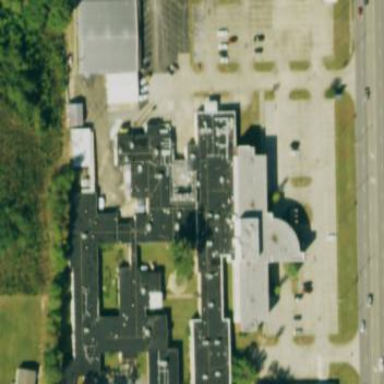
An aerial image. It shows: Healthcare facility identified as hospital.